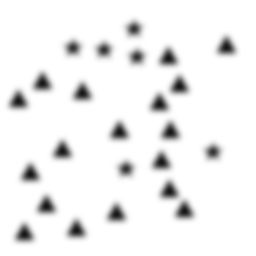
Squares: 0
Triangles: 18
Stars: 6
Total shapes: 24